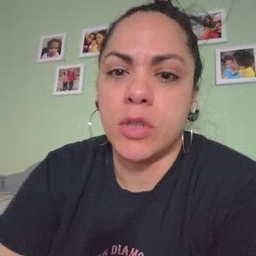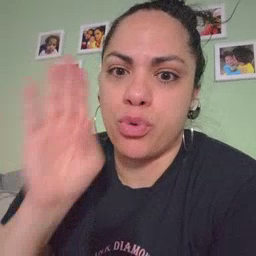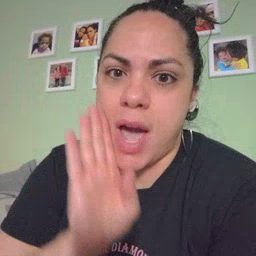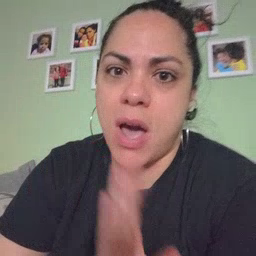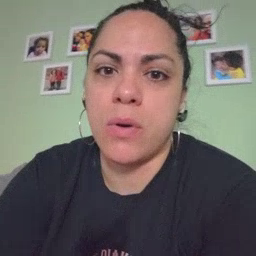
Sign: brown